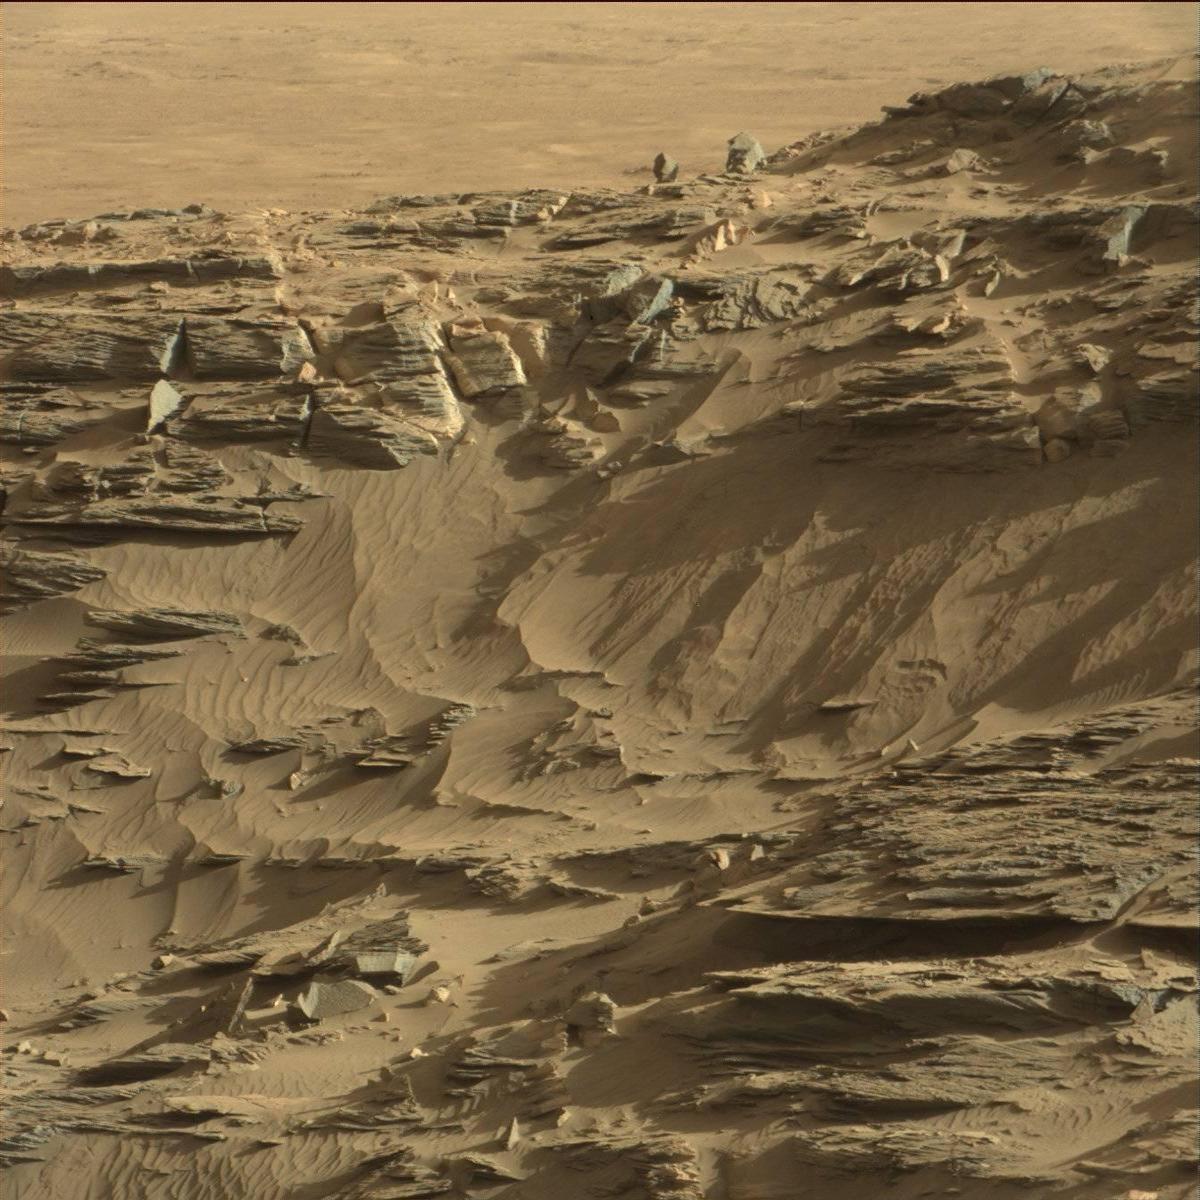
Terrain classes present: Bedrock, Sand / Soil